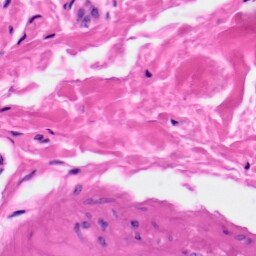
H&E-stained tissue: Skin